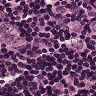
Metastatic tissue present: yes